Question: Suppose you have a mountainous 2-D island. Because of how rainy it is, all valleys in the island have been filled completely with water, to the point that adding anymore water would cause the lakes to overflow. If the overflow went into another lake, it too would overflow. Eventually, the water would flow off of the island. Given the shape of the island, how do you find out what lakes would form?
Reading a sequence of numbers (each number representing the altitude of a point in a 2-D connected graph), compute and output the altitude of the surface of all the lakes that could form in the valleys of the island.
For example the input '4 3 7 1 3 2 3 5 6 2 1 3 3 2 3' (pictured below) should give the output '4 6 3 3' in time complexity of at most 'O(n log n)'.
What would the algorithm look like? Can it be done in linear complexity?
Here is the code I have so far:
'''
import sys
def island_lakes():
lst=[]
lst1=[0]*3
x=[int(i) for i in sys.stdin.readline().split()]
lst.extend(x)
print(lst)
for x in range(len(lst)-1):
if x>0:
lst1[0]=lst[x-1]
lst1[1]=lst[x]
lst1[2]=lst[x+1]
if lst1[1]<lst1[0] and lst1[1]<lst1[2]:
if lst1[0]>lst1[2]:
print(lst1[2])
else:
print(lst1[0])
'''
This code finds all the partial lakes, made by filling only in the deepest valleys with water, but as shown below I can have a lake that is composed by other lakes.

With the input above '4 3 7 1 3 2 3 5 6 2 1 3 3 2 3' it should print '4 6 3 3' but my program outputs:
'4 3 3 2 3'
How do I fix my code to allow it to find the larger valleys, such as the ones that have a small peak in them?
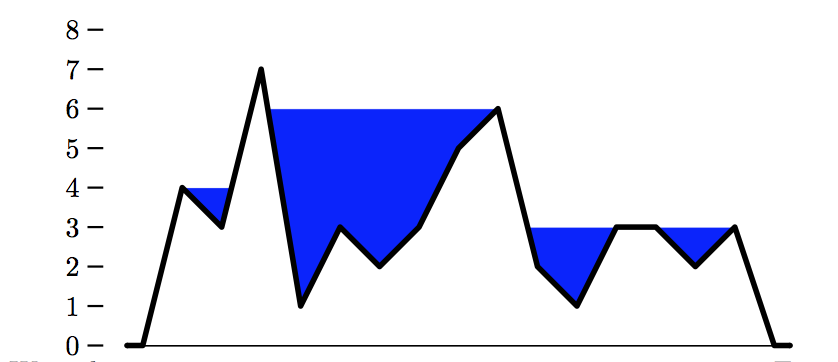
Answer: O(n) solution:
Go from left to right. Remember the first peak, find a higher peak (or a same height one), then draw a lake between them, than remember this higher peak and repeat the process.
Then do the same going right to left. Its as simple as that. (Code is untested)
'''
def island_lakes():
lst=[]
x=[int(i) for i in sys.stdin.readline().split()]
lst.extend(x)
print(lst)
cur_height = lst[0]
valley_found = false
for i in range(1, len(lst)):
if lst[i] >= cur_height and valley_found:
print(cur_height)
valley_found = false
else:
valley_found = true
if lst[i] >= cur_height:
cur_height = lst[i]
cur_height = lst[-1]
valley_found = false
for i in range(len(lst)-2, -1, -1):
if lst[i] >= cur_height and valley_found:
print(cur_height)
valley_found = false
else:
valley_found = true
if lst[i] >= cur_height:
cur_height = lst[i]
'''